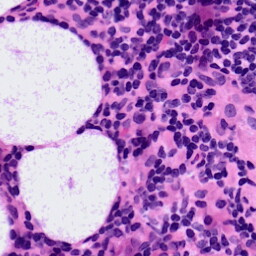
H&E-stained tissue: LymphNode